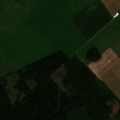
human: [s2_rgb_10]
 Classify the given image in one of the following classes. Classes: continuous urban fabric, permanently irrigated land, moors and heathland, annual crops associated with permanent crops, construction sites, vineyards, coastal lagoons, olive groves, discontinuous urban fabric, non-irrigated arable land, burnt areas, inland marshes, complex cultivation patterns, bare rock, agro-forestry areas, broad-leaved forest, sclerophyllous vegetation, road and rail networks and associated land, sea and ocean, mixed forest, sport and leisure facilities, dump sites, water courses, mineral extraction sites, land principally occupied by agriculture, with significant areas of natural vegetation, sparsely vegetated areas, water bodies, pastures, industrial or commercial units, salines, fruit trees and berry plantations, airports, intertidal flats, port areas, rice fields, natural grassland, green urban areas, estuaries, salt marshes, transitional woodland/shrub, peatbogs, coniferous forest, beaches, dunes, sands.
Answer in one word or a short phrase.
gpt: non-irrigated arable land, complex cultivation patterns, coniferous forest, mixed forest